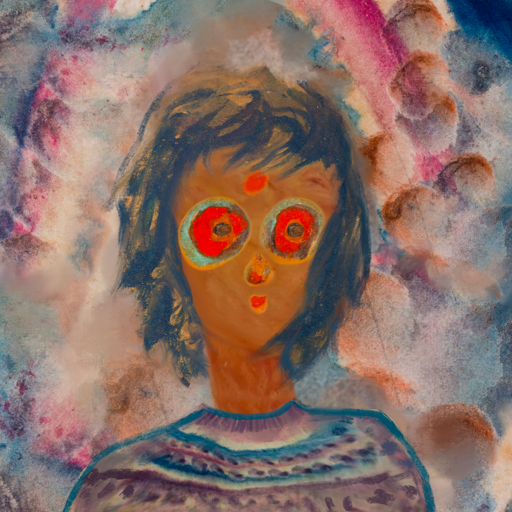
Background: Rupkatha, Head And Neck Front: Pious_Lady, Face Front: Sisters, Bust: HillGirl, Hair Front: InTheSun, Head Accessory: Blank, Second Necklace: Blank, Necklace: Blank, Baby: Blank